Aerial crown-view tile of a tropical tree (Barro Colorado Island, Panama), acquired 20241216:
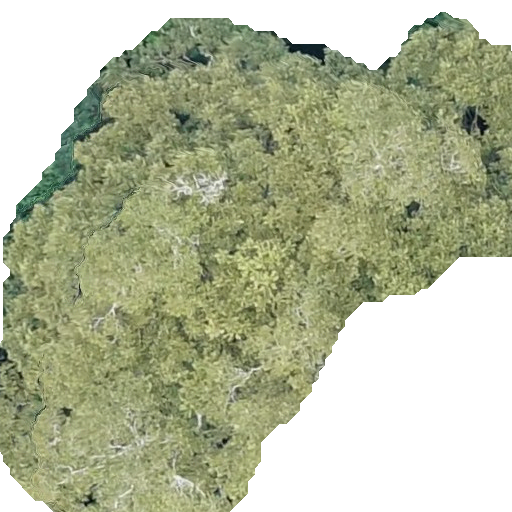
Species: Dipteryx oleifera
GBIF accepted scientific name: Dipteryx oleifera
Crown area: 296.586 m²